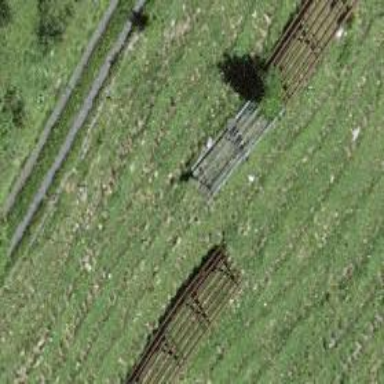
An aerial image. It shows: Snow fence that is man-made.